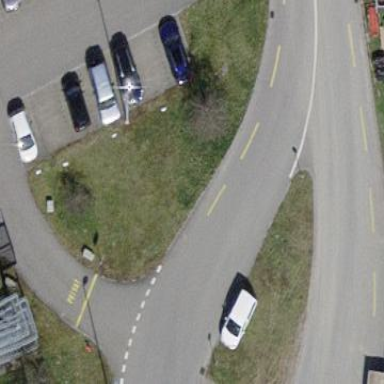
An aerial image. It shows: Residential road with cycling lane.